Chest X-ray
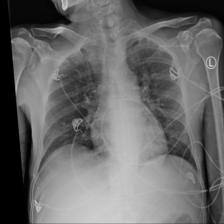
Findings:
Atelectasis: negative
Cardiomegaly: negative
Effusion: negative
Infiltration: negative
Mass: negative
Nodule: negative
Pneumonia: negative
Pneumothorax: negative
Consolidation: negative
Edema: negative
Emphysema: negative
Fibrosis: negative
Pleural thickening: negative
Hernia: negative